Interaction volume radius: 5 \u00c5
Interaction volume height: 25 \u00c5
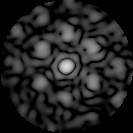
Disorder parameter: 0.6067